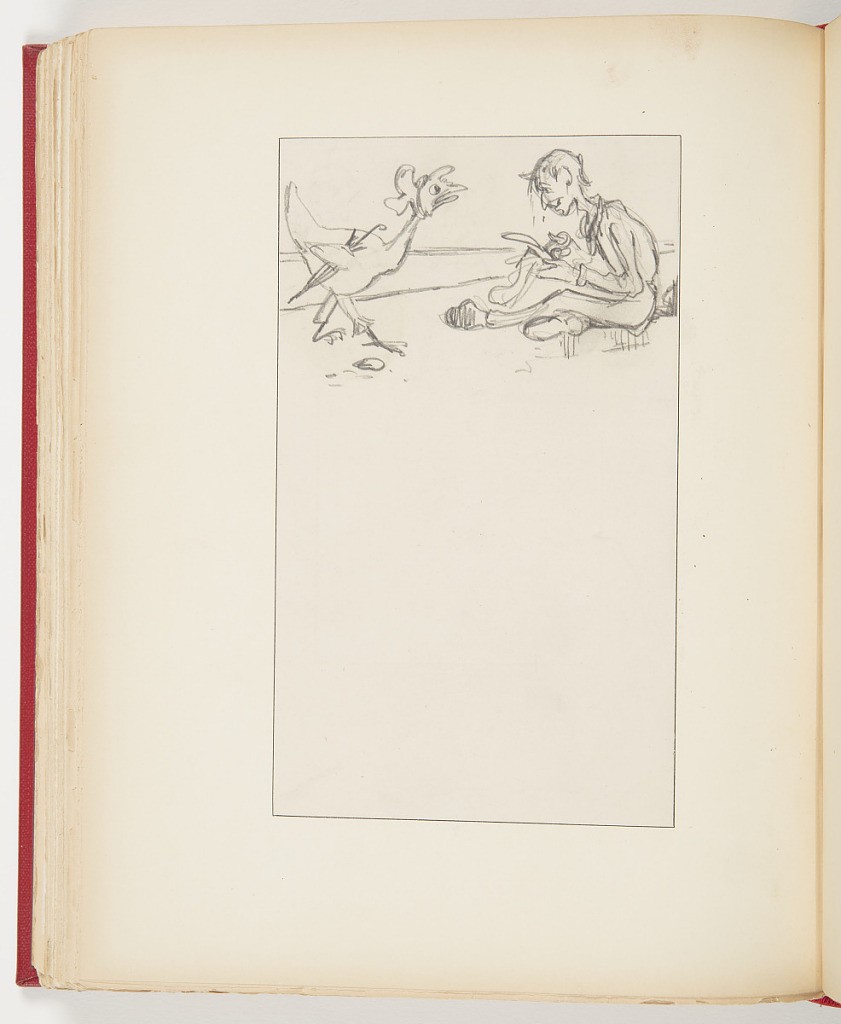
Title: Sketches for “The Hen and the Sailor” in “Comic Fables, Out of The World Series”
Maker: Frederick Stuart Church, American, 1842–1924
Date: ca. 1878
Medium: Graphite on paper
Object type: Ephemera
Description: Upper left, profile of chicken with neck outstretched and umbrella under wing. Upper right, profile of figure sitting on the ground with scissors in right hand, sock in left, cutting sock.